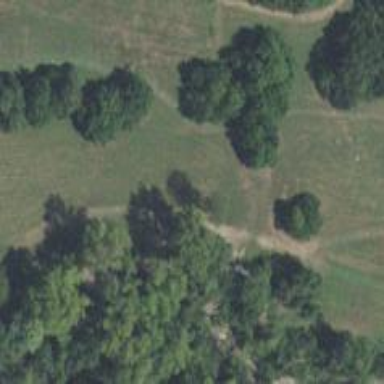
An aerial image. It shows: Disc golf tee area.